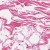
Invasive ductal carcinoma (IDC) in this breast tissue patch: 0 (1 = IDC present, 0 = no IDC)